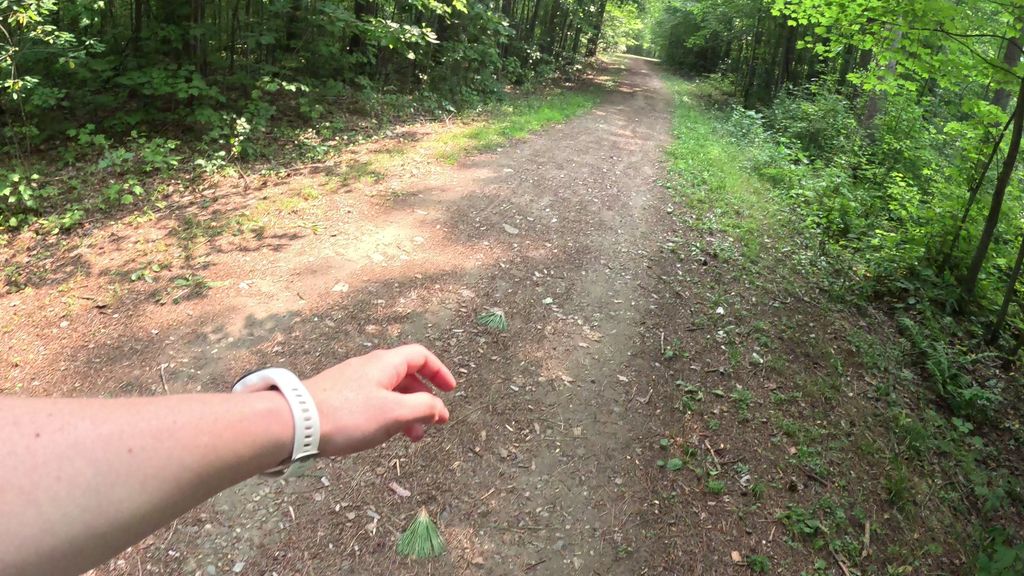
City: ottawa-gatineau